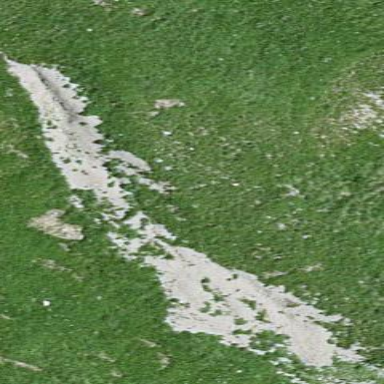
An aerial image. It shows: Natural scree.